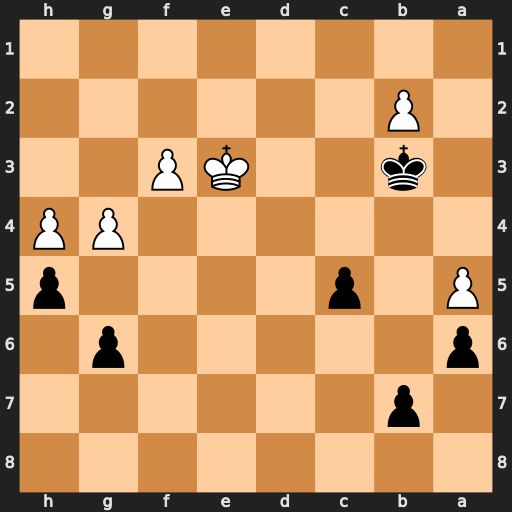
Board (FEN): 8/1p6/p5p1/P1p4p/6PP/1k2KP2/1P6/8
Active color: b
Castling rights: -
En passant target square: -
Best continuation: Kxb2 Kd3 Kb3